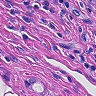
Metastatic tissue present: yes